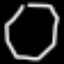
Label: octagon